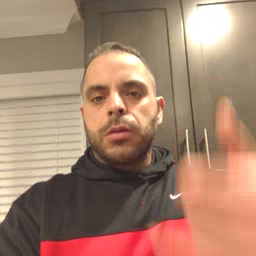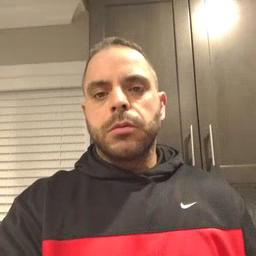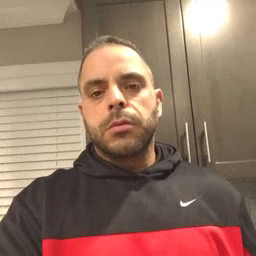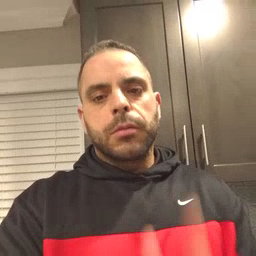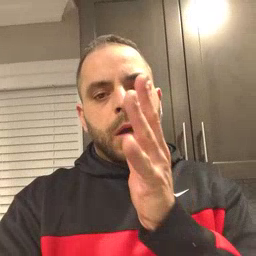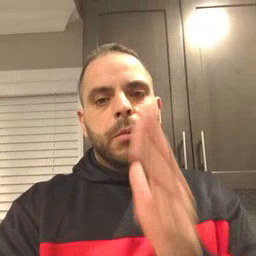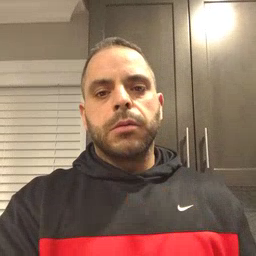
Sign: mom